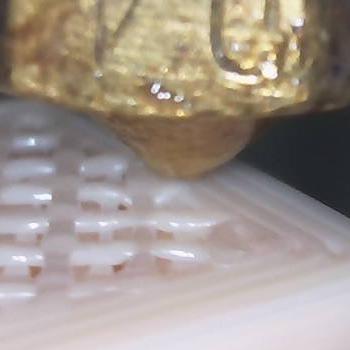
Flow rate: 59%